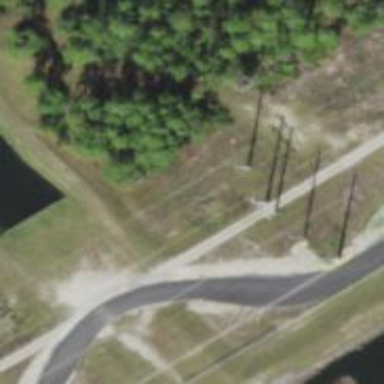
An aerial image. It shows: Power pole.